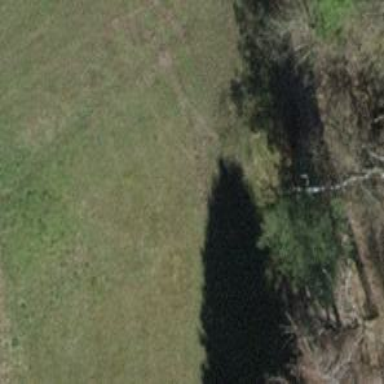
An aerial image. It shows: Hunting stand.